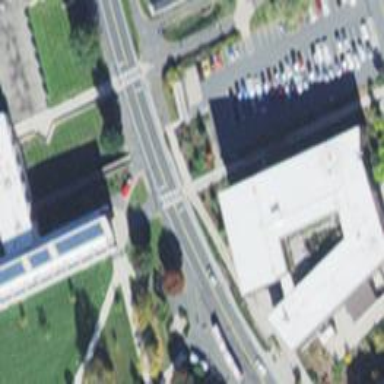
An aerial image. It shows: University building.